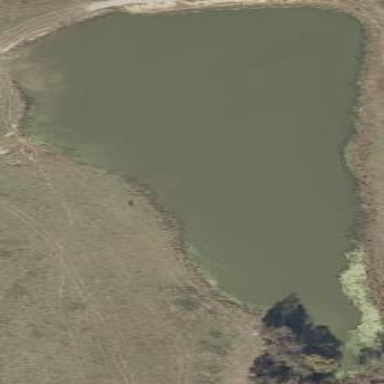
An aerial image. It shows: Pond surrounded by natural water.